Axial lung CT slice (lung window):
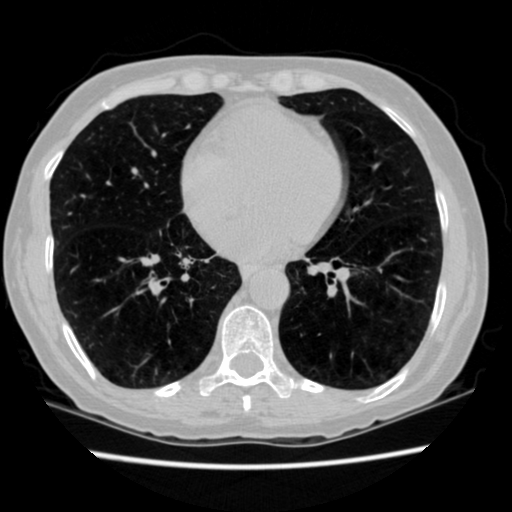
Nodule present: no